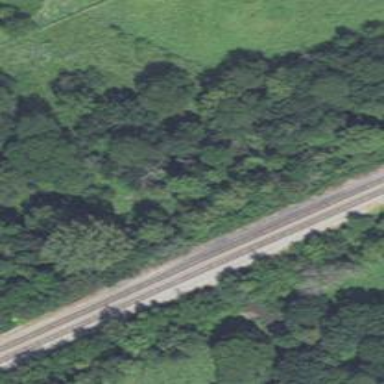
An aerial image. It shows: Culvert tunnel.